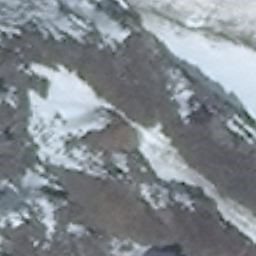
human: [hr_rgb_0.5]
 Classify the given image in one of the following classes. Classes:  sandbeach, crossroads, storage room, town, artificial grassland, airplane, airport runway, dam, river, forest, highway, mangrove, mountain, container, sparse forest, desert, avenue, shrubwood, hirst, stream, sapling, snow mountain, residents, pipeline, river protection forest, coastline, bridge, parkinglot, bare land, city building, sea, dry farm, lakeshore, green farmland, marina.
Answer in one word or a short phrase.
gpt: snow mountain